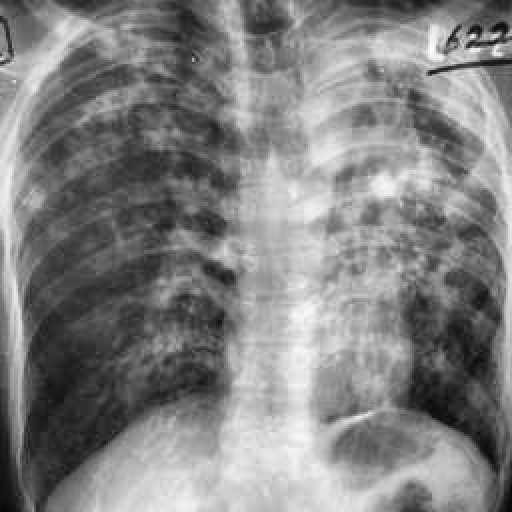
Finding: TUBERCULOSIS